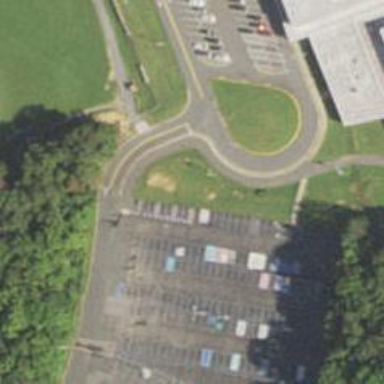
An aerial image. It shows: Parking space is available.